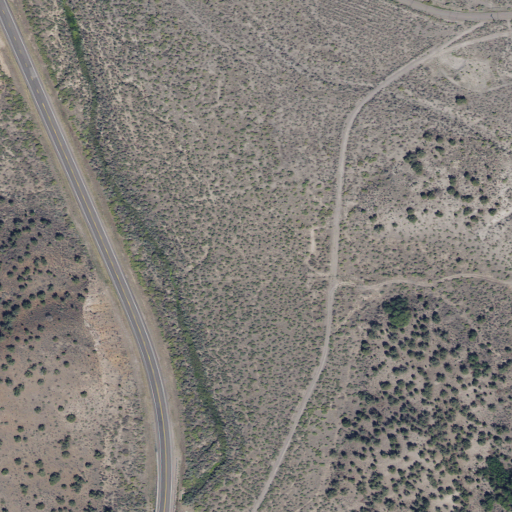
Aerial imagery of valley in Utah named Kings Meadow Canyon containing shrub, evergreen forest, low intensity development, open development, and medium intensity development